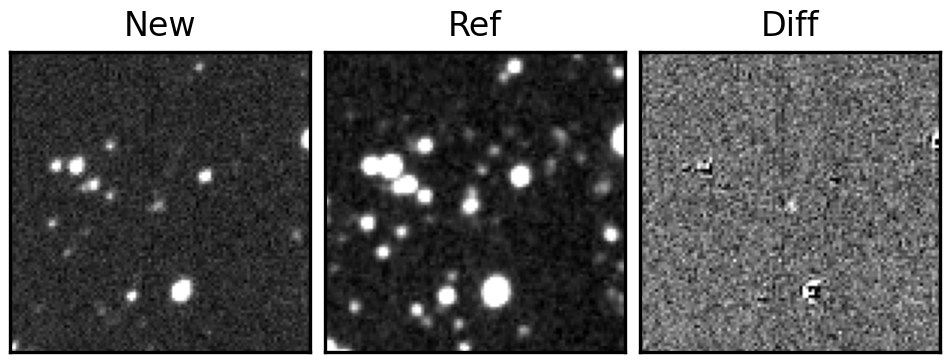
Label: real